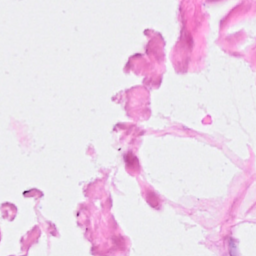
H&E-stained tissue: Breast